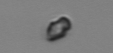
Label: Heterocapsa_rotundata